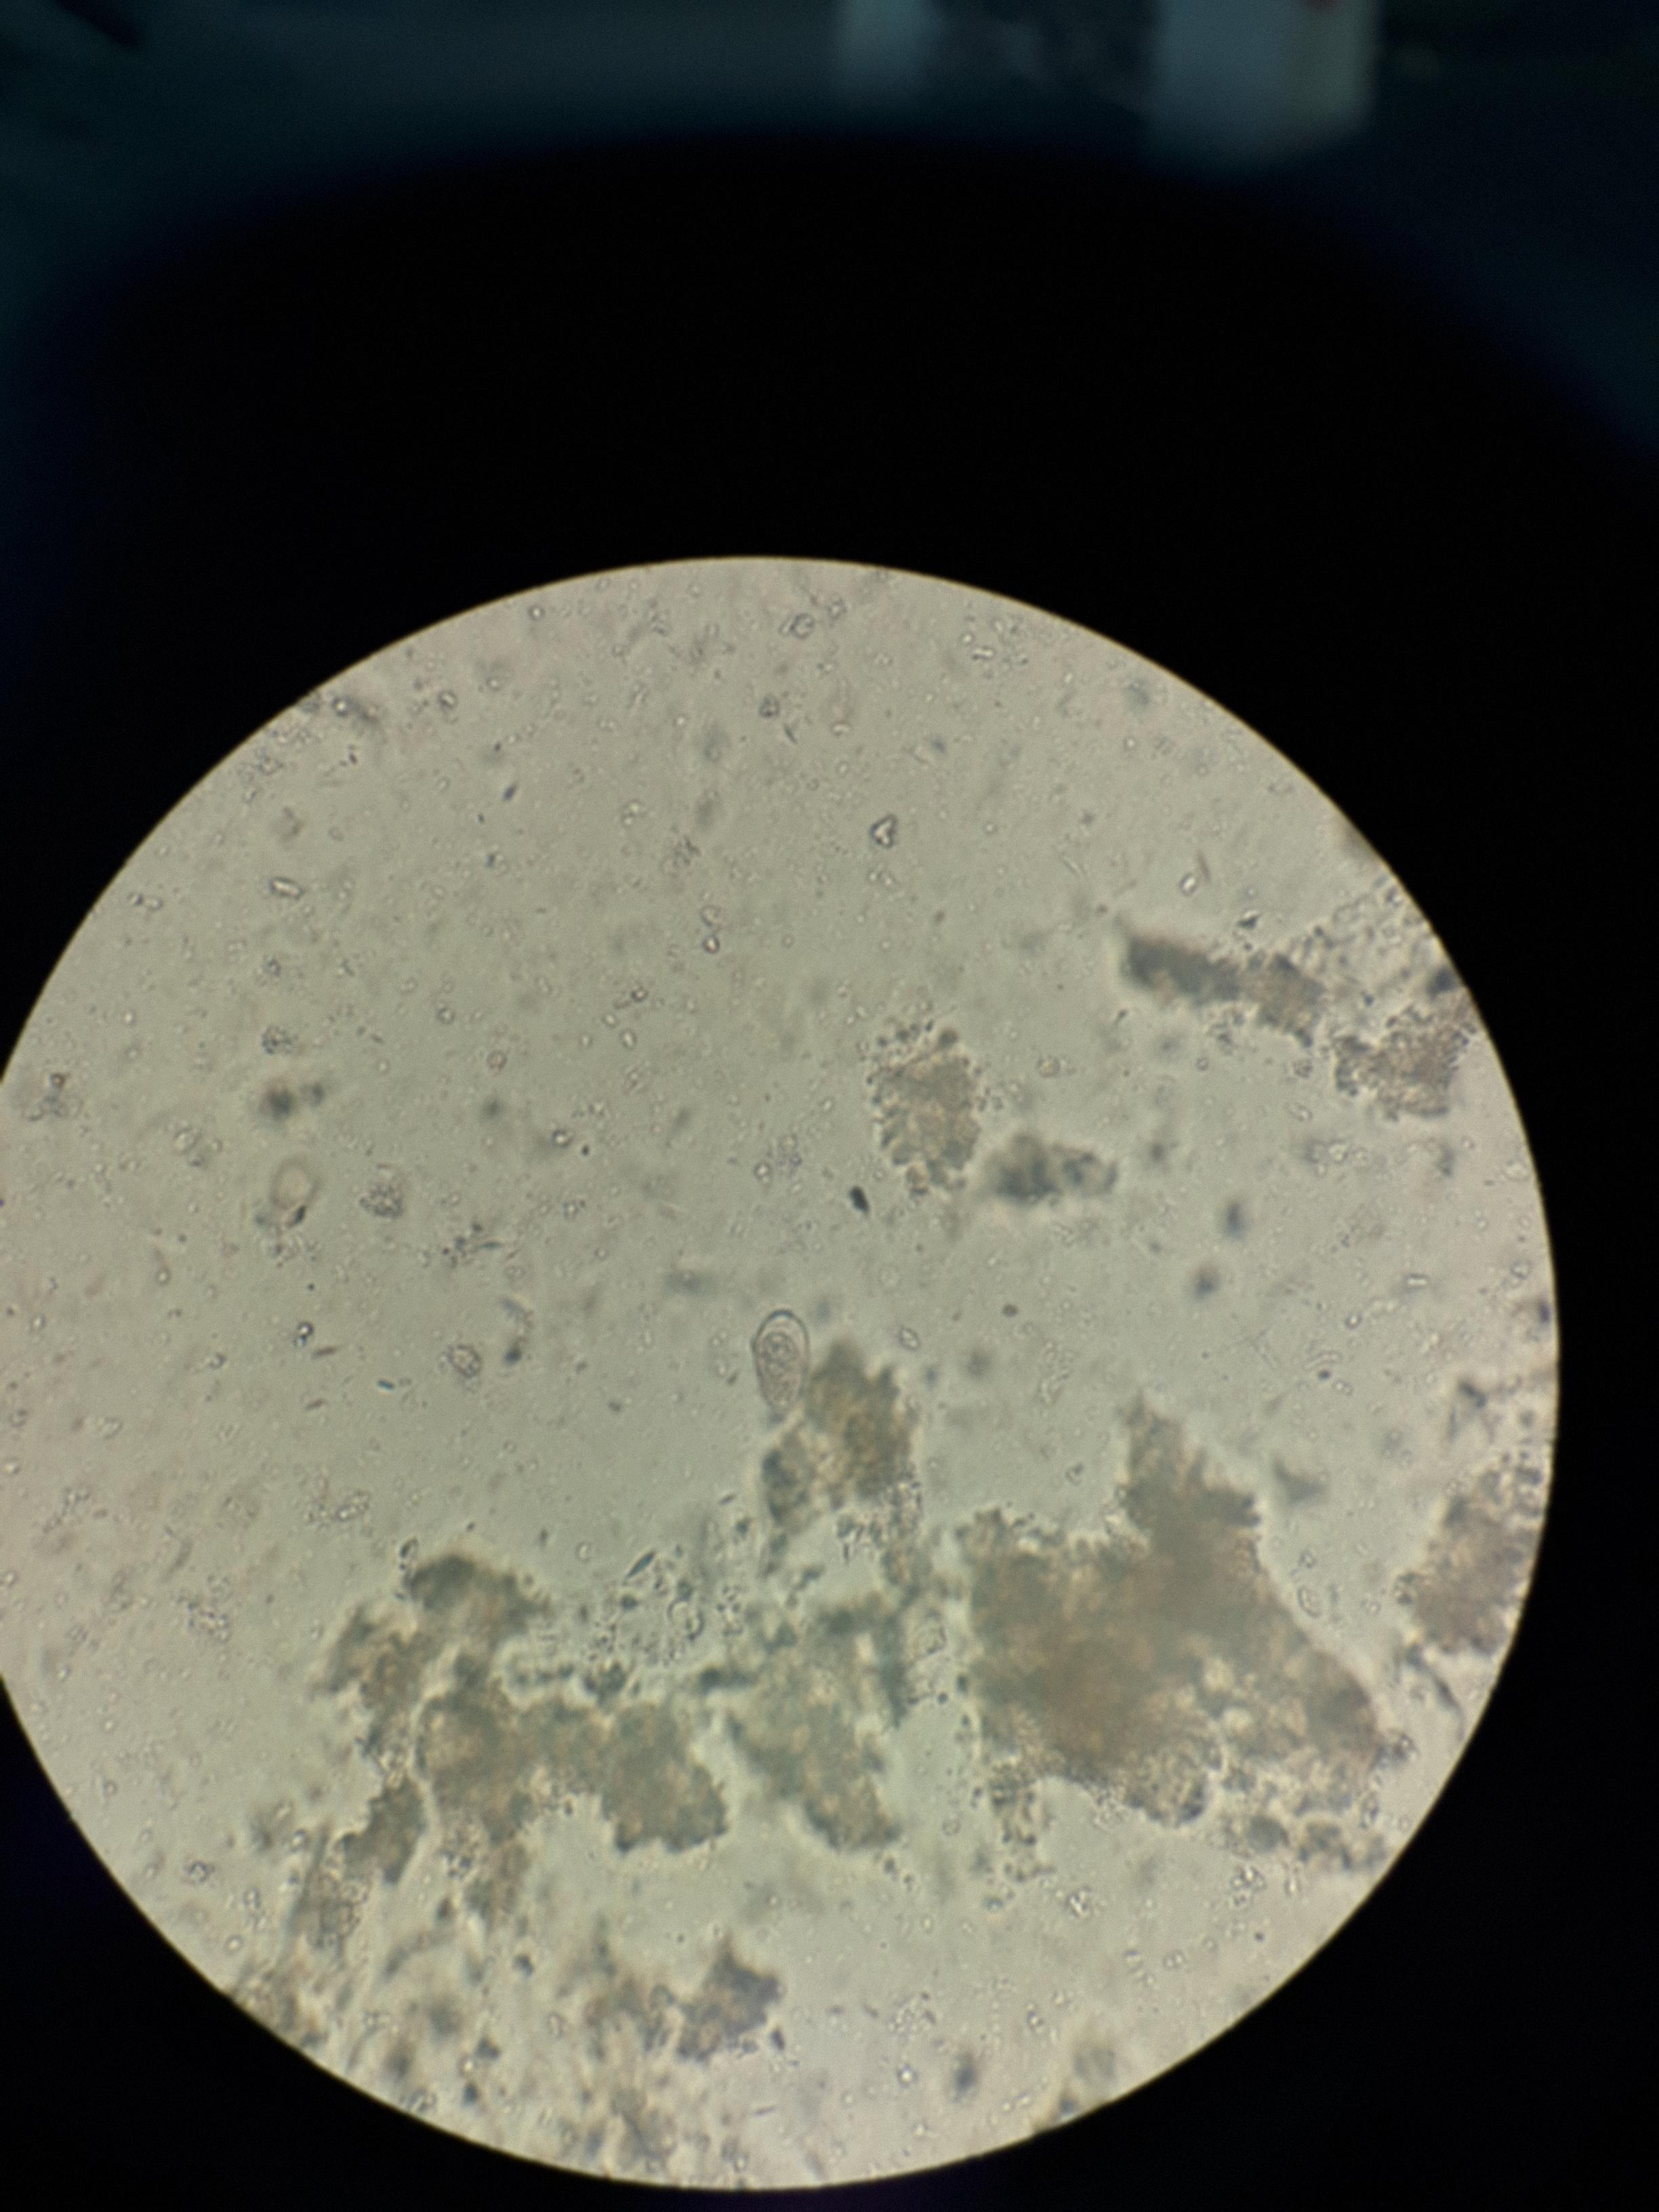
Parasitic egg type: Capillaria philippinensis